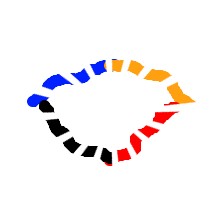
Shape: rhombus